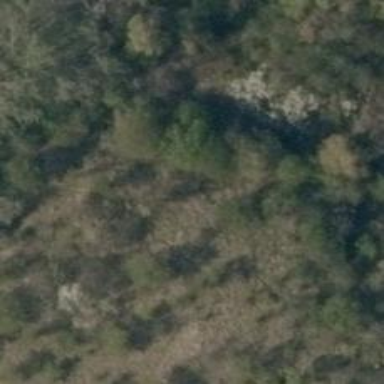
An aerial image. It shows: Patch of scrub vegetation.